Brain MRI, t2w sequence, axial 2D slice.
Patient: age 35, sex F, weight 95 kg, height 1.95 m
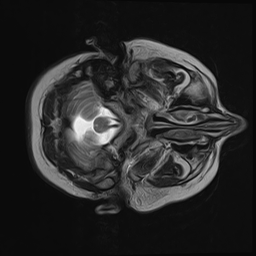